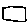
Label: square